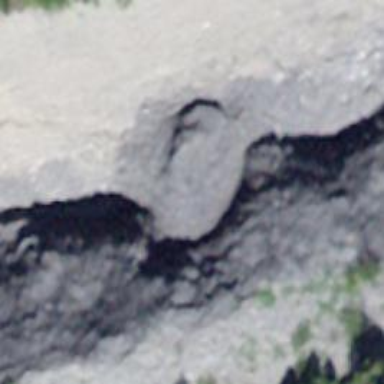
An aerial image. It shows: Cliff in nature.